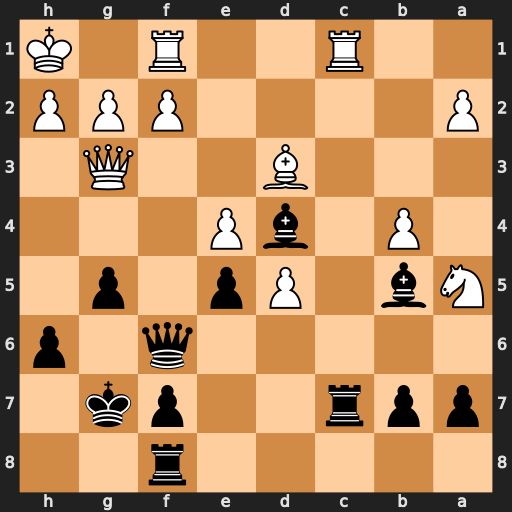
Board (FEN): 5r2/ppr2pk1/5q1p/Nb1Pp1p1/1P1bP3/3B2Q1/P4PPP/2R2R1K
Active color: b
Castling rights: -
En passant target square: -
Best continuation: Rxc1 Rxc1 Bxf2 Qh3 Qf4 Rf1 g4